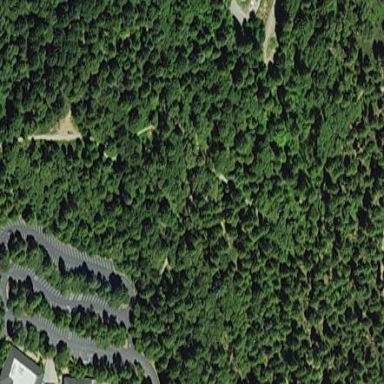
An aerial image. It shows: Mixed woodland with variety of leaf types and cycles.